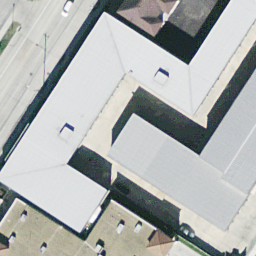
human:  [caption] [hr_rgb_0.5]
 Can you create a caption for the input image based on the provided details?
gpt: There are some buildings with white roofs pressed together .

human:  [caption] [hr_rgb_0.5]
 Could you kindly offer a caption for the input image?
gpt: Some buildings are pressed together .

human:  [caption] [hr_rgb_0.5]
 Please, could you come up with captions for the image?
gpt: Some buildings with white roofs .

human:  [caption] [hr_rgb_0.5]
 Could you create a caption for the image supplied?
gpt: There are some buildings with white roofs .

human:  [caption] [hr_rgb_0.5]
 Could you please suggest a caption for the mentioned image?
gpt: Some buildings here .